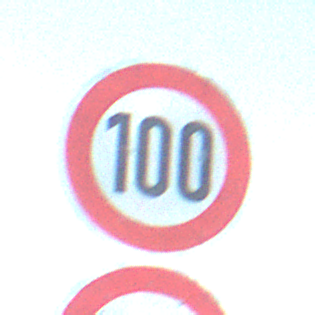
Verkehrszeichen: Geschwindigkeit100
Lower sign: UeberholverbotKraftfahrzeuge
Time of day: MorningAfternoon
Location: Outdoor (Nature)
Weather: Clear
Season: Autumn
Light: Natural